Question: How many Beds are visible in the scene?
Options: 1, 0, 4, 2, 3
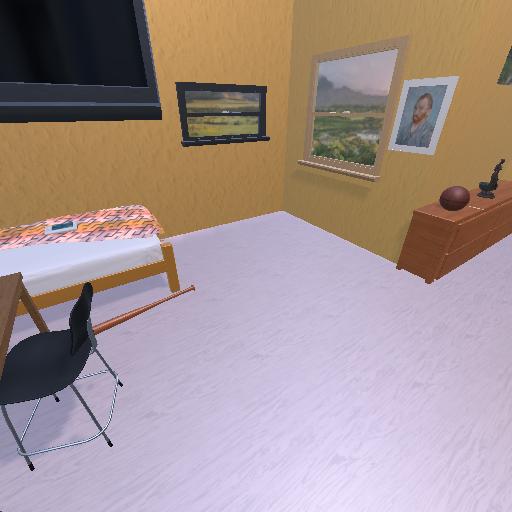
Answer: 1